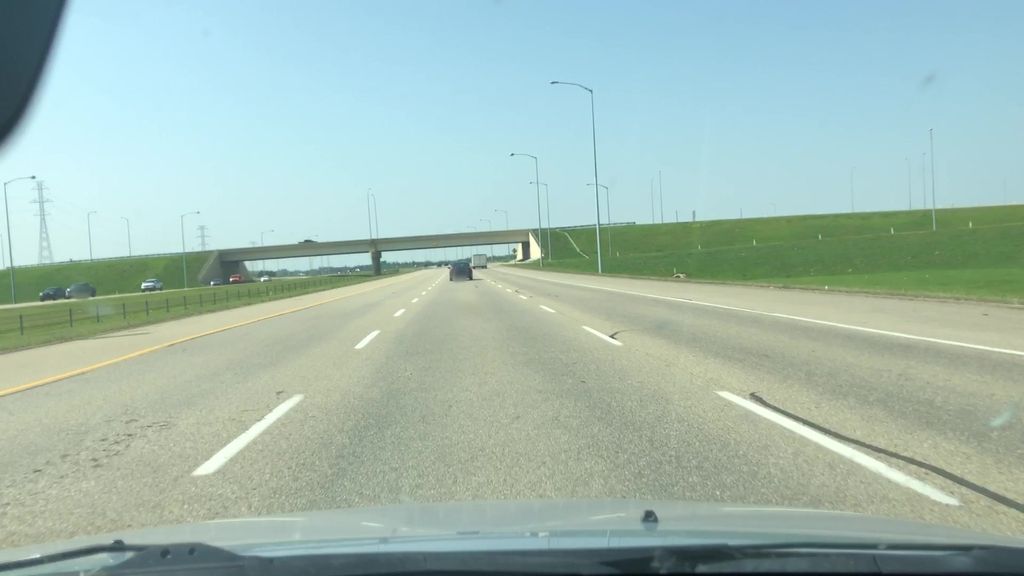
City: edmonton